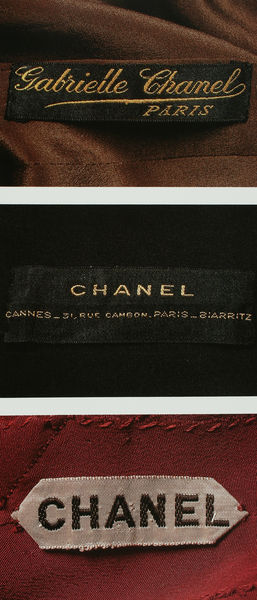
Titel: Etiketten
Künstler: Gabrielle Chanel
Standort: Kyoto (Japan)
Institution: Kyoto Costume Institute
Schlagwörter: gelb, braun, kleid, kleider, paris, schwarz, rot, mode, signatur, gold, stoffe, drei, schrift, fotos, werbung, textiles, marken, fashion, chanel, etiketten, aufdrucke, clothing labels, couturiers, eingenäht, gütesiegel